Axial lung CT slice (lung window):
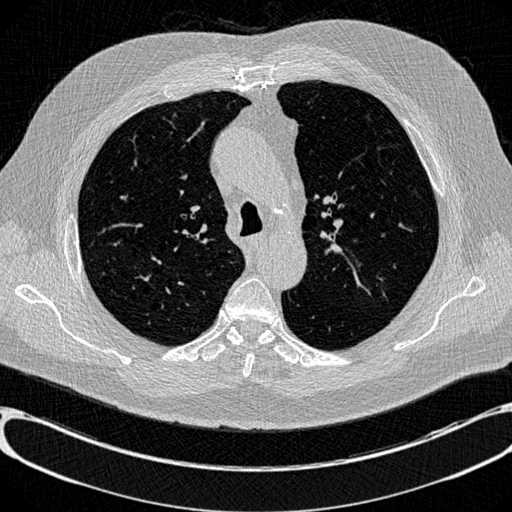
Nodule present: no